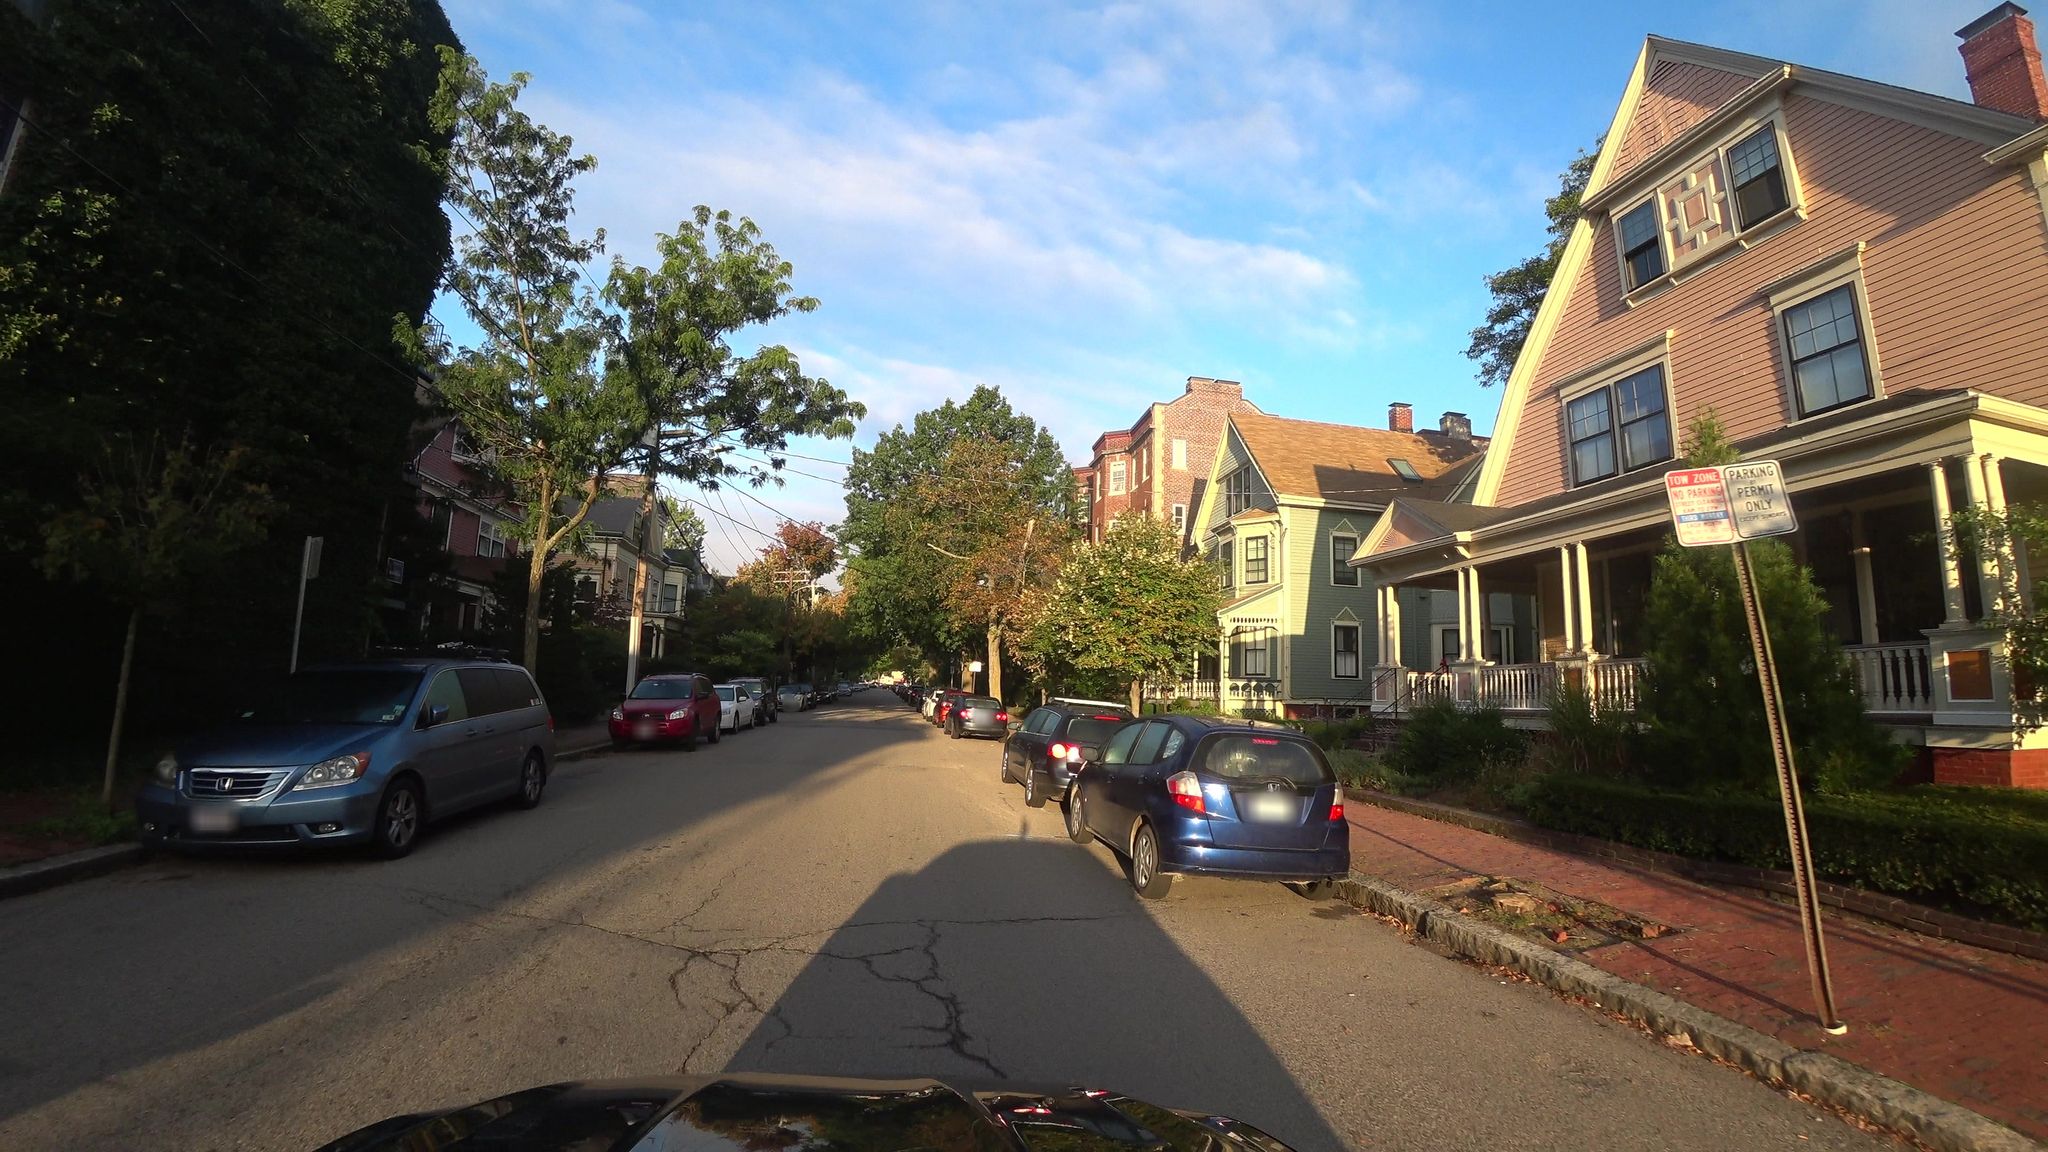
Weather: clear
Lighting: day
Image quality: good
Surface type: driving surface
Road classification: footway
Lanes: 2
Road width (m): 15.2
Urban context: urban centre
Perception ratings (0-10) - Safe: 8.38, Lively: 9.75, Beautiful: 7.13, Boring: 1.95, Depressing: 0.47, Wealthy: 5.98